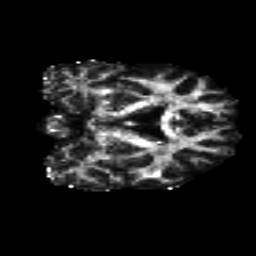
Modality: FA
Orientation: coronal
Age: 34
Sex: male
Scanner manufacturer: siemens
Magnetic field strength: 3 T
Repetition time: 8.8 s
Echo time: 0.085 s